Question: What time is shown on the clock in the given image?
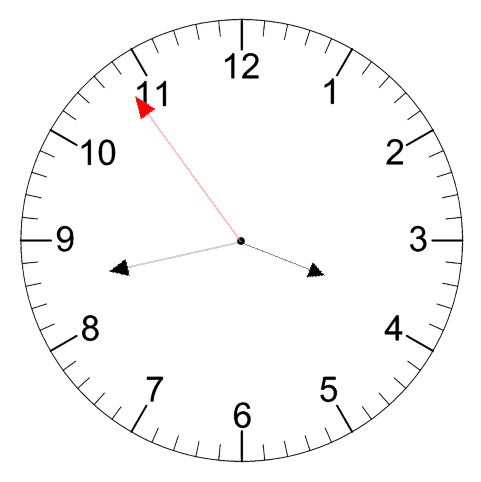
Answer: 03:42:54